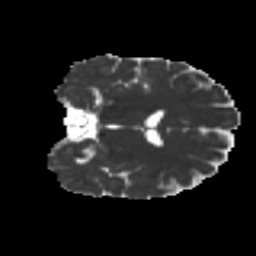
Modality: MD
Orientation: coronal
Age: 35
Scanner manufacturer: ge
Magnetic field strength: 3 T
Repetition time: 7.8 s
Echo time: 0.0606 s